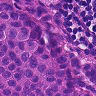
Metastatic tissue present: yes